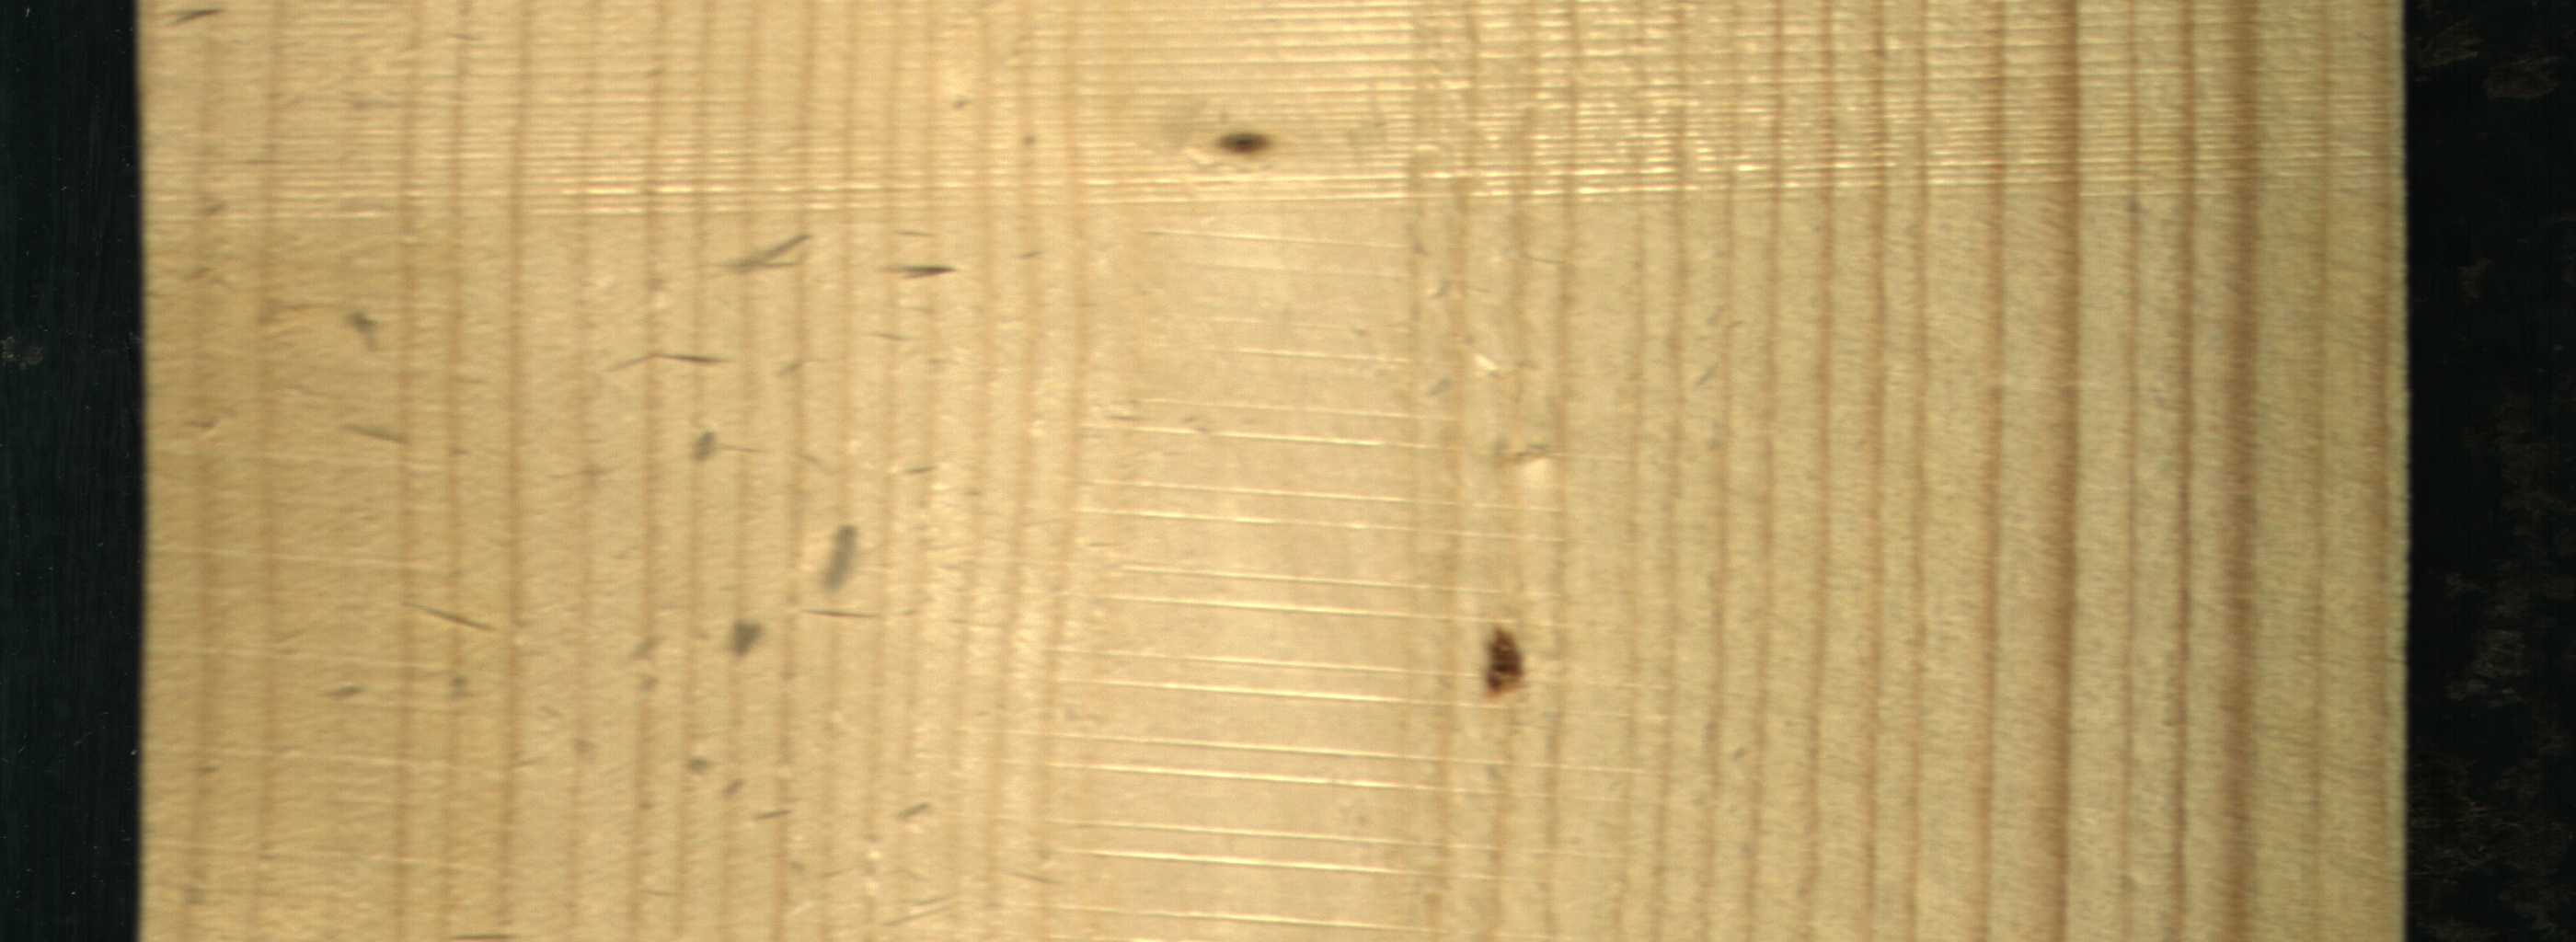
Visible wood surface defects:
resin
Live_Knot